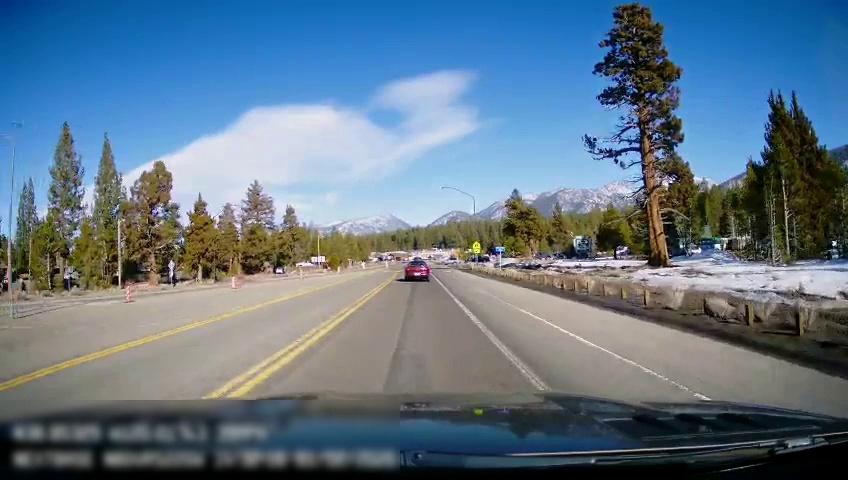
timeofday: Day
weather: Sunny
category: Drivable Space
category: Drivable Space
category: Vehicles | Car
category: Vehicles | SUV
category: Vehicles | Truck
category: Lanes | Current Lane
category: Lanes | Alternate Lane
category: Lanes | Current Lane
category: Lanes | Opposite Lane
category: Traffic | Signs